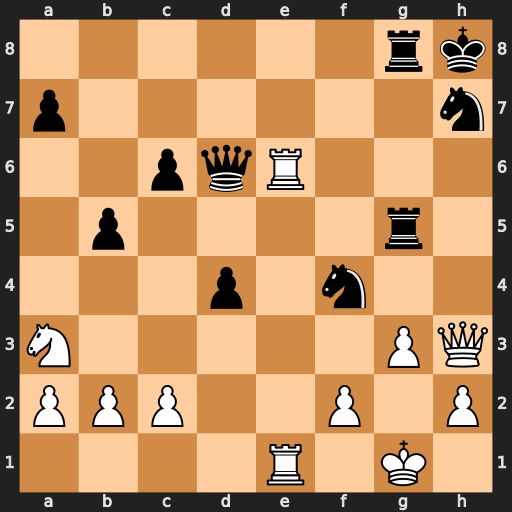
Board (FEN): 6rk/p6n/2pqR3/1p4r1/3p1n2/N5PQ/PPP2P1P/4R1K1
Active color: w
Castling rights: -
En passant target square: -
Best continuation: Qxh7+ Kxh7 Rxd6